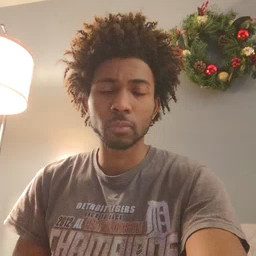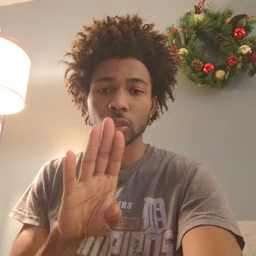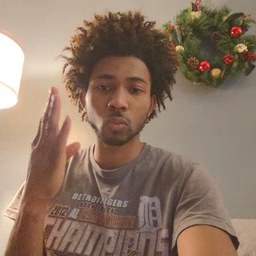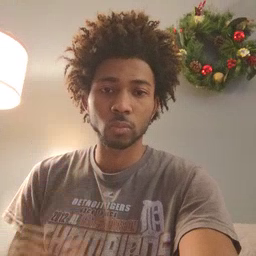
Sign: open